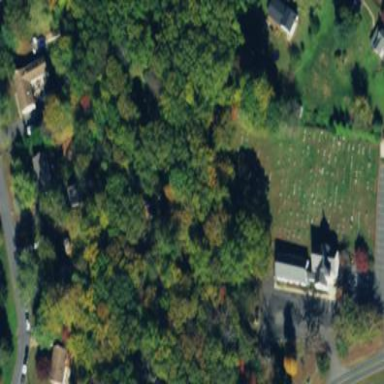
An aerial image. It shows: Cemetery.